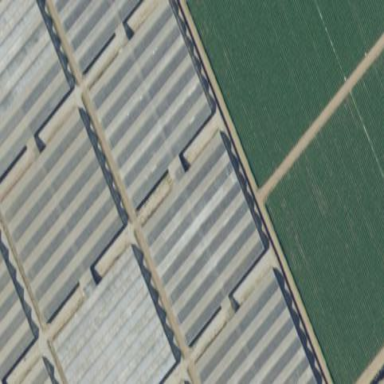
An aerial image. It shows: Greenhouse.